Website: lowes
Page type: account-selection
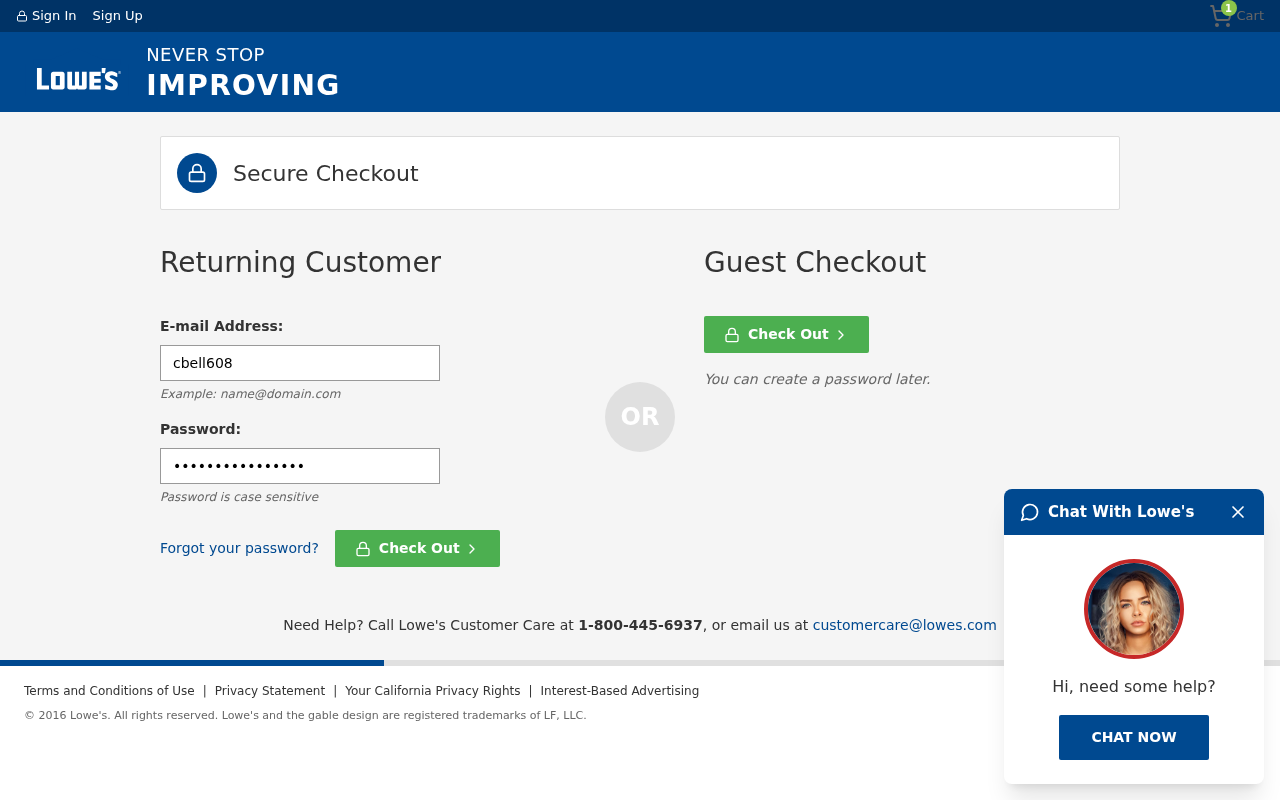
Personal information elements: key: PII_LOGIN_USERNAME
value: cbell608
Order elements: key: ORDER_NUM_ITEMS
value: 1